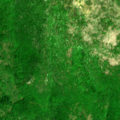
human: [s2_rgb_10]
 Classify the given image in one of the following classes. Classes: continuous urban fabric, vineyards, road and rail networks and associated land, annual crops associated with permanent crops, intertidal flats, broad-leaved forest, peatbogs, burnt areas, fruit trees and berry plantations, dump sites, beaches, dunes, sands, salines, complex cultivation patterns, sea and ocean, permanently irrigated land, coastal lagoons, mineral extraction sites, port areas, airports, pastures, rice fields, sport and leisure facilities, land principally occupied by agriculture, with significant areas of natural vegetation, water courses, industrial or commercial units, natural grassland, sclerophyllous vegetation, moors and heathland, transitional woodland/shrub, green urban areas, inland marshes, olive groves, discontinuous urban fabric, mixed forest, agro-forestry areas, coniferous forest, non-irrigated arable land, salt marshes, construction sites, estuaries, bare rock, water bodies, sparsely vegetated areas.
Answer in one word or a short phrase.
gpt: land principally occupied by agriculture, with significant areas of natural vegetation, broad-leaved forest, natural grassland, transitional woodland/shrub